Question: I have UITableView is Storyboard.
I try to create UITableViewCell in Xib and register it in UITableView as that:
'''
-(void)viewDidLoad{
[super viewDidLoad];
UINib *nib = [UINib nibWithNibName:@"FlipperTableViewCell" bundle:nil];
[self.tableView registerNib:nib forCellReuseIdentifier:@"fliperCell"];
}
'''
It work perfectly.
But this cell must have one view inside and flip it to another view when button on first view pressed.
I create another two views in same xib.
File's owner is FliperTableViewCell class. Class of first view is FliperTableViewCell.

But now a can't figure out how to add second view (UIView) as subview in first view (UITableViewCell), which loaded by table view.
I try to get second view from loadNibNamed:, but it became infinite cycle.
'''
@implementation FlipperTableViewCell
-(id)initWithCoder:(NSCoder *)aDecoder{
if (self = [super initWithCoder:aDecoder]){
[self addSubview:[[[NSBundle mainBundle] loadNibNamed:NSStringFromClass(self.class) owner:self options:nil] objectAtIndex:1]];
}
return self;
}
'''
What is another way to get second view from same xib and add it as subview when first view loaded?
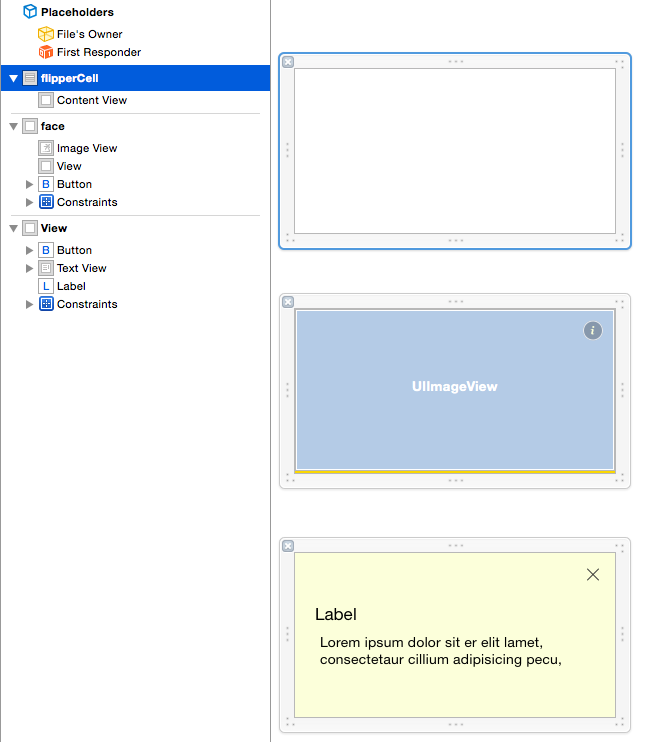
Answer: problem was solved when I replace
'''
[self.tableview registerNib:nib forCellReuseIdentifier:@"FlipperTableViewCell"];
'''
to
'''
[self.tableview registerClass:[FlipperTableViewCell class] forCellReuseIdentifier:@"FlipperTableViewCell"];
'''
then remove first view from xib and rewrite FlipperTableViewCell to initiate in code
'''
#import "FlipperTableViewCell.h"
@interface TableViewCell ()
@property (nonatomic, strong) UIView *firstView;
@property (nonatomic, strong) UIView *secondView;
@end
@implementation FlipperTableViewCell
-(instancetype)initWithStyle:(UITableViewCellStyle)style reuseIdentifier:(NSString *)reuseIdentifier{
if (self = [super initWithStyle:style reuseIdentifier:reuseIdentifier]){
NSArray *nibObjects = [[NSBundle mainBundle] loadNibNamed:NSStringFromClass(self.class) owner:self options:nil];
self.firstView = nibObjects[0];
self.secondView = nibObjects[1];
[self.contentView addSubview:self.firstView];
self.selectionStyle = UITableViewCellSelectionStyleNone;
}
return self;
}
// this is for test changing views
- (void)setSelected:(BOOL)selected animated:(BOOL)animated {
[super setSelected:selected animated:animated];
if (self.contentView.subviews[0] == self.firstView){
[self.firstView removeFromSuperview];
[self.contentView addSubview:self.secondView];
}
else{
[self.secondView removeFromSuperview];
[self.contentView addSubview:self.firstView];
}
}
@end
'''